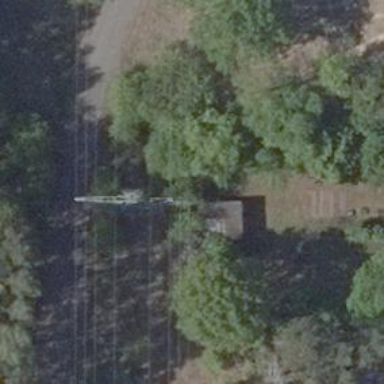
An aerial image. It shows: Power tower.